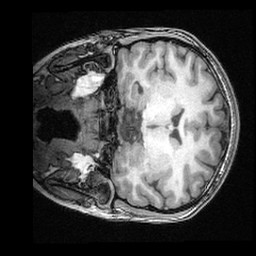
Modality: T1w
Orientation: coronal
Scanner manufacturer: ge
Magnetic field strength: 3 T
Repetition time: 0.008572 s
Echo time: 0.003384 s